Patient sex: M
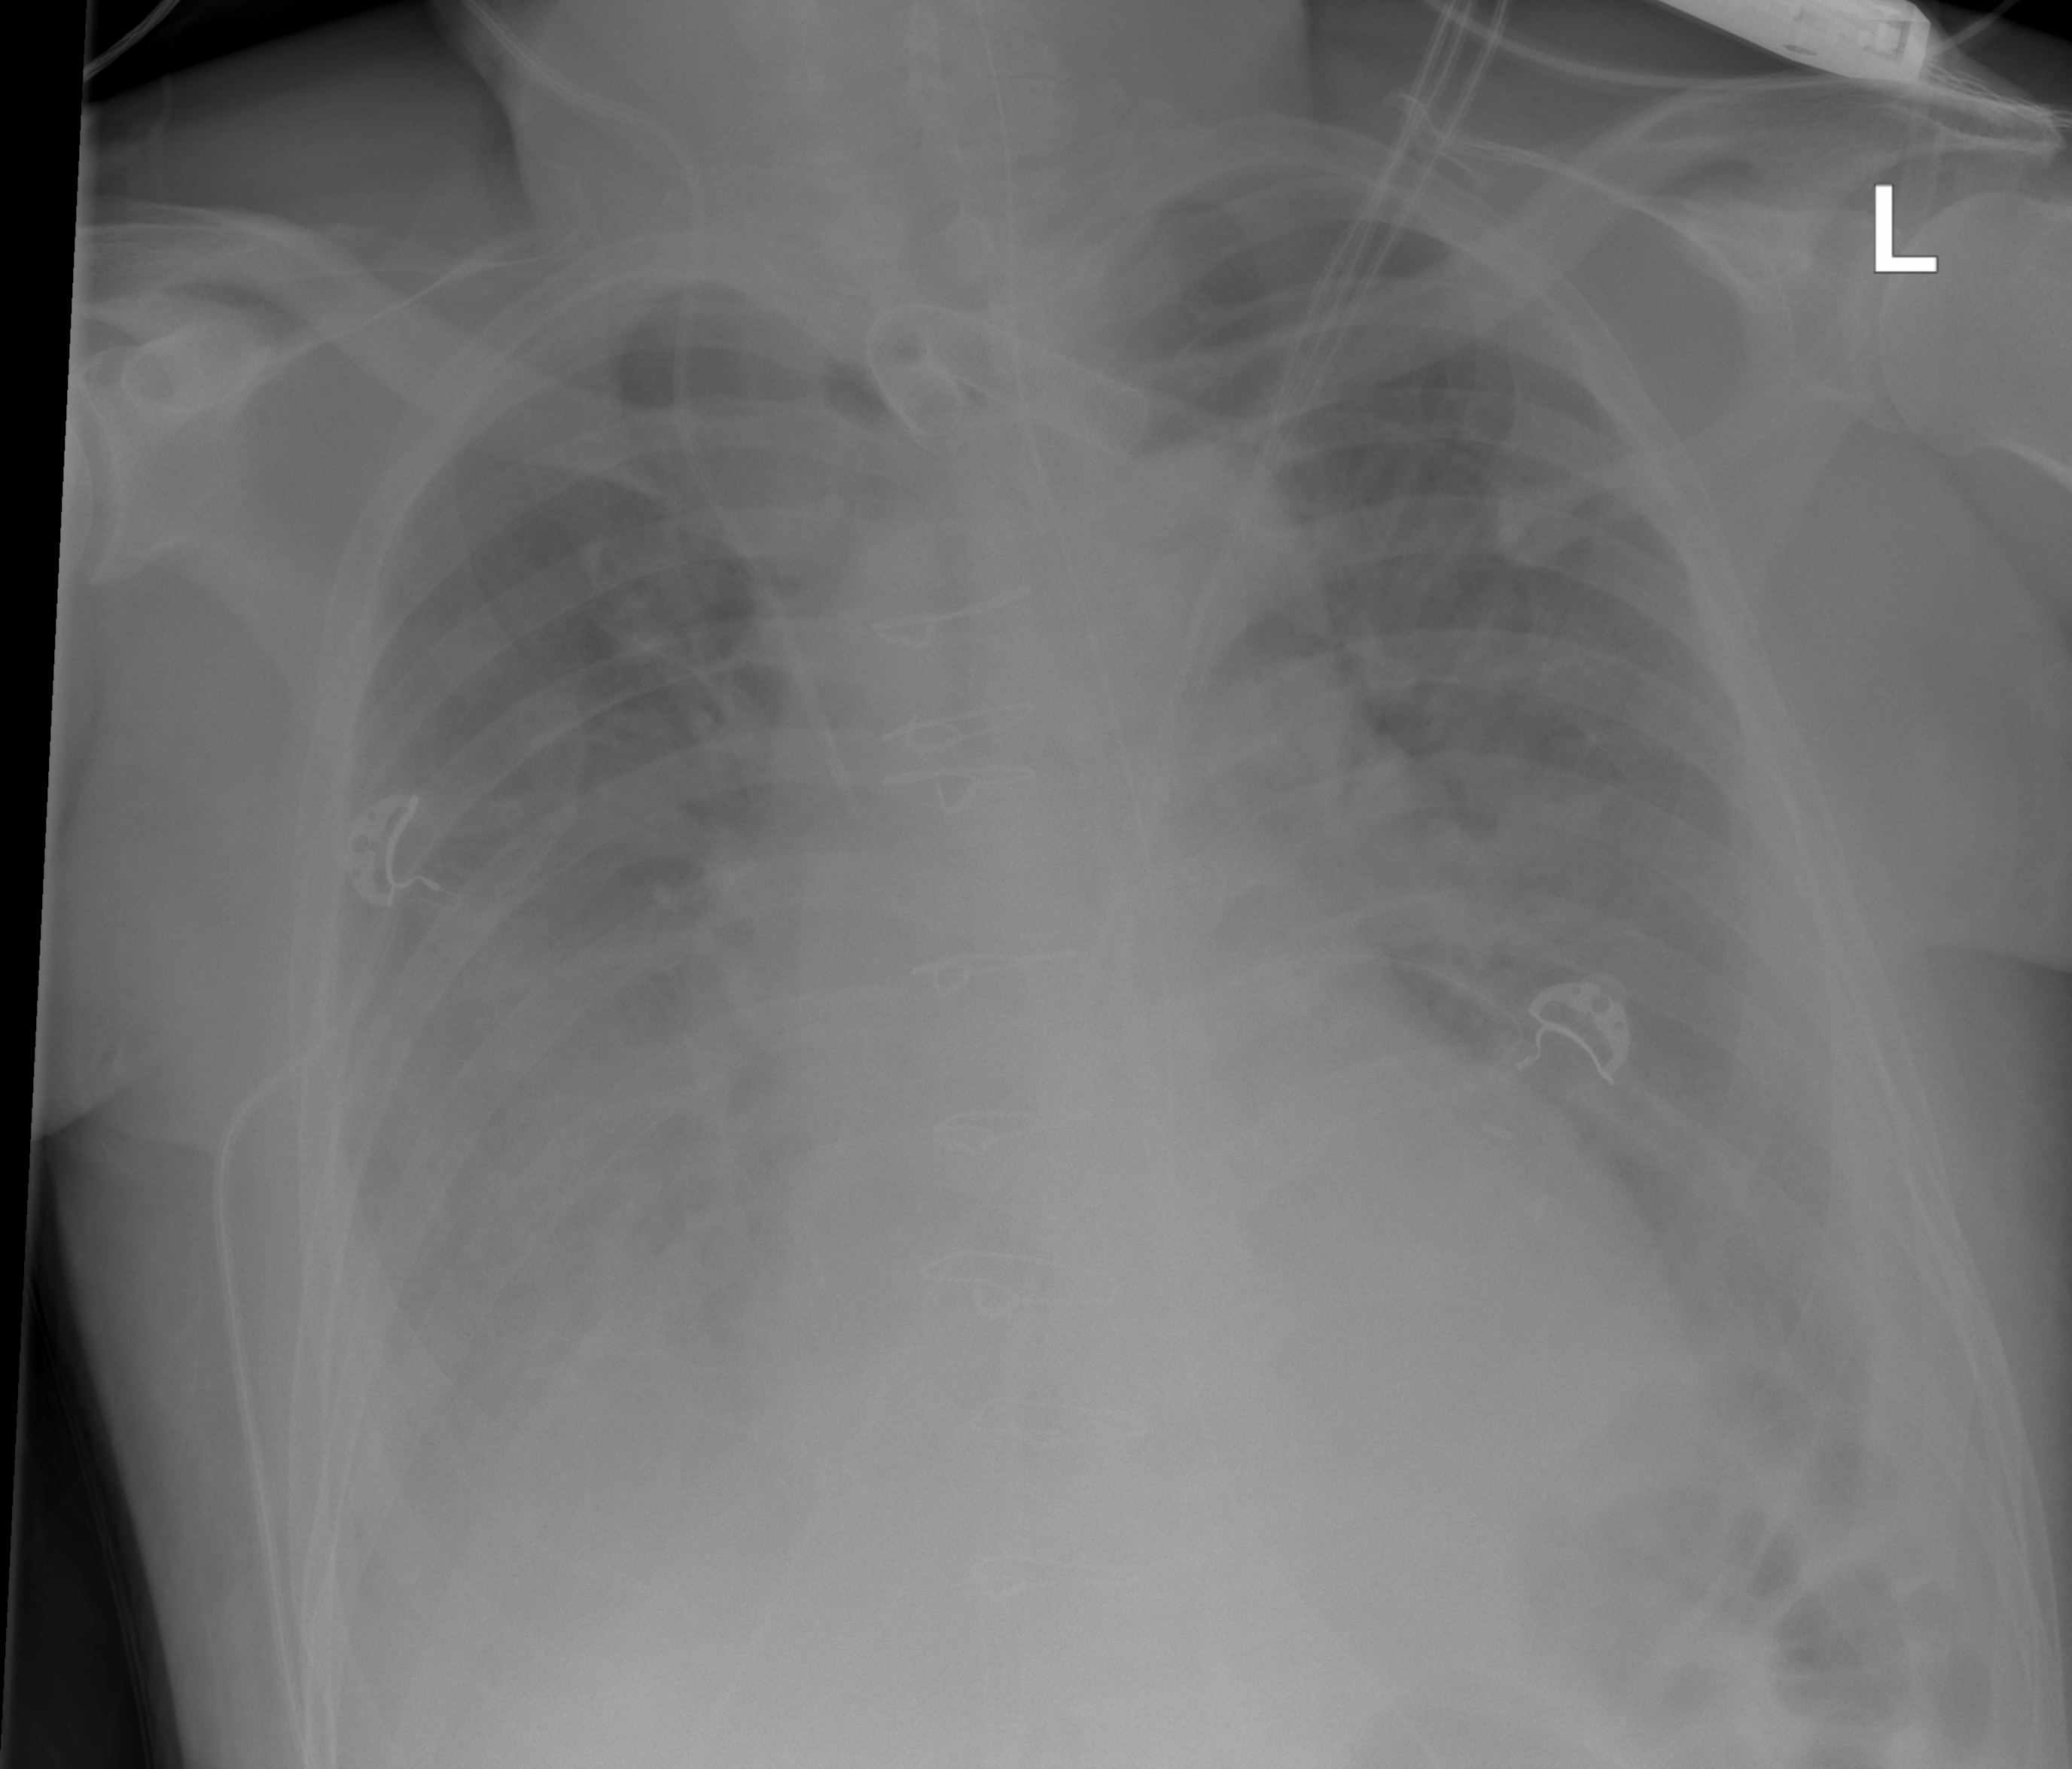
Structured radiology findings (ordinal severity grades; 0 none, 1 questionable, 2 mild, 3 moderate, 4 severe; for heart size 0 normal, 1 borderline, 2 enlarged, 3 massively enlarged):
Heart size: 2
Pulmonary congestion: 0
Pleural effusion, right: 2
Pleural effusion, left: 2
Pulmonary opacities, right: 0
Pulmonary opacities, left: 2
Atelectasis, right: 2
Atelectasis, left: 2